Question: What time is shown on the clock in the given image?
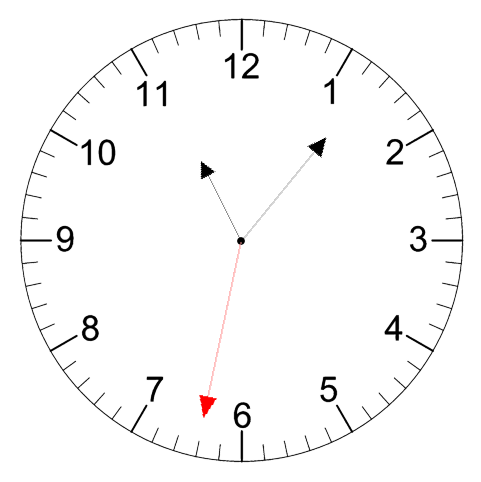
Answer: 11:06:32